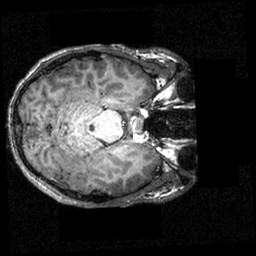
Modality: T1w
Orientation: axial
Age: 19
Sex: male
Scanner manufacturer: siemens
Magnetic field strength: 3.951 T
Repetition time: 1.5 s
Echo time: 0.00335 s